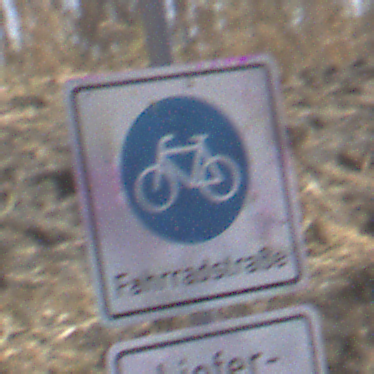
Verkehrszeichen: BeginnFahrradstrasse
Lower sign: BesondereFahrzeugeUndTransportgueter5
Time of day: Midday
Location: Outdoor (Nature)
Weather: Clear
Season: NotSpecified
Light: Natural